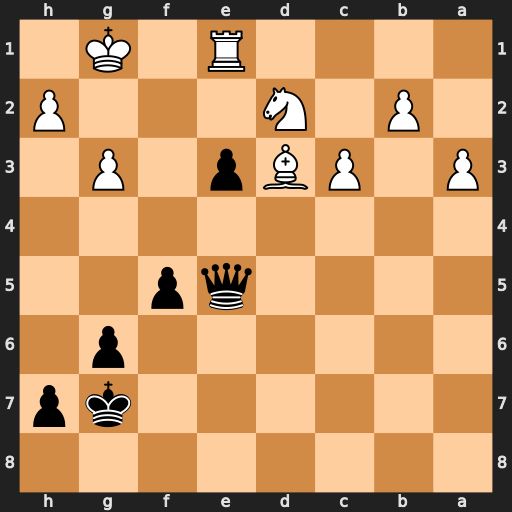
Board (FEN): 8/6kp/6p1/4qp2/8/P1PBp1P1/1P1N3P/4R1K1
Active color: b
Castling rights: -
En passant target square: -
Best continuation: exd2 Rxe5 d1=Q+